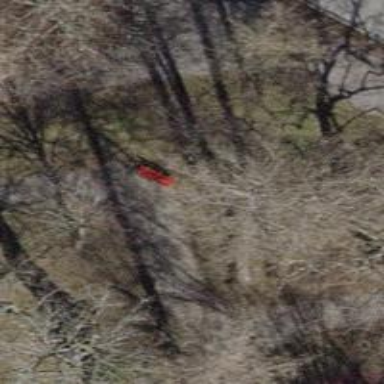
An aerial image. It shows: Red bench.